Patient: sex M, age 61
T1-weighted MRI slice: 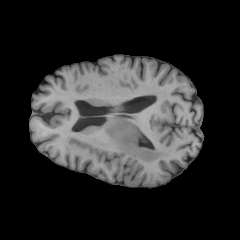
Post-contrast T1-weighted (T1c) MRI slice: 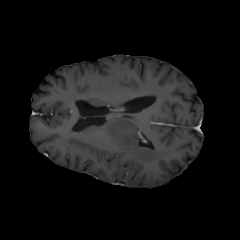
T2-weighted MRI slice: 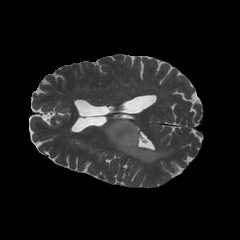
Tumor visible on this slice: yes
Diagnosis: Astrocytoma, IDH-wildtype
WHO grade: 3